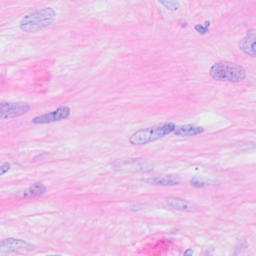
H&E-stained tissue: Breast